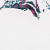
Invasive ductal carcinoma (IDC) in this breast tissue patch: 0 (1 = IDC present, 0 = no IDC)